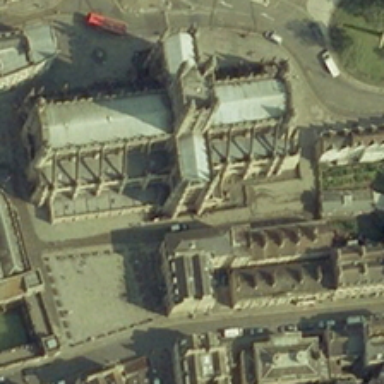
Some buildings are near a church .